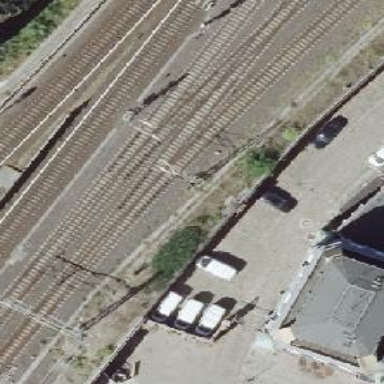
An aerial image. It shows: Railway track with contact line for electrification.